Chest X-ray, PA view. Patient: 57 years old, sex M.
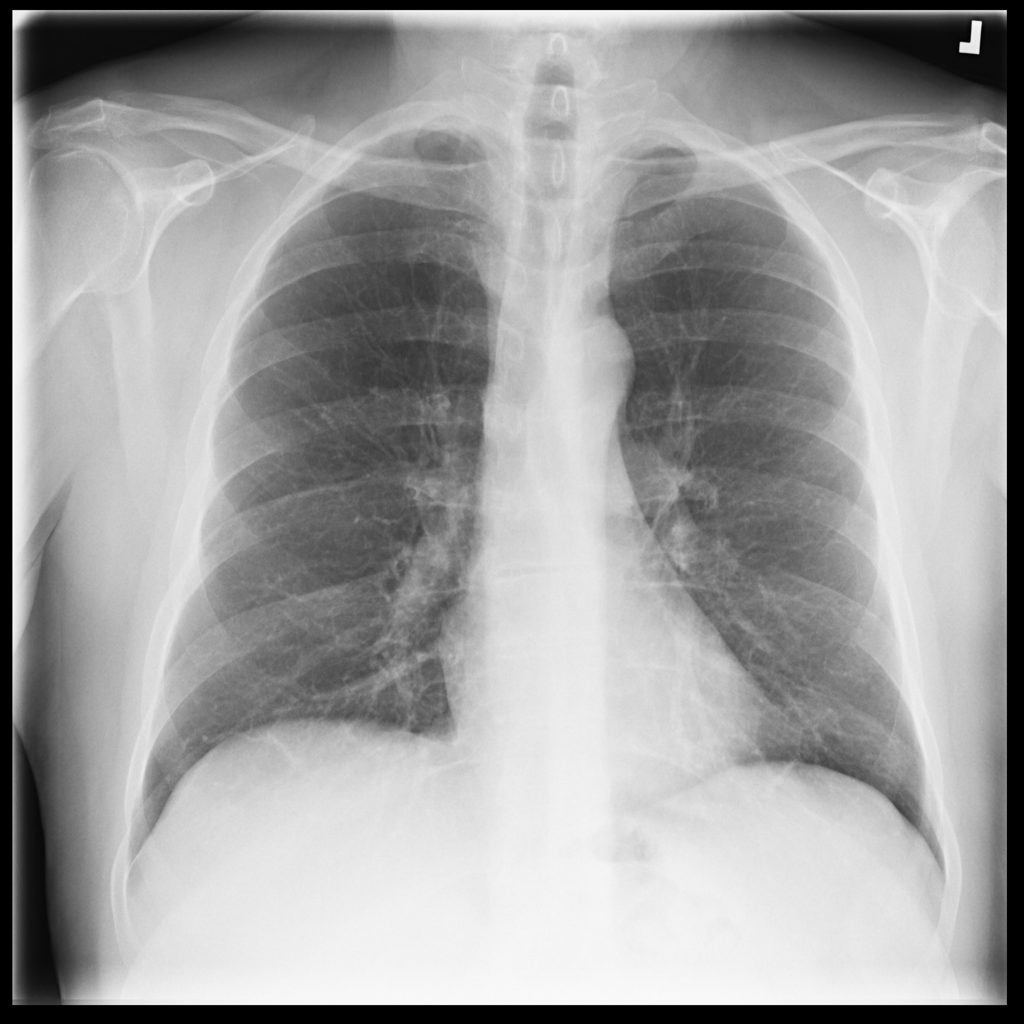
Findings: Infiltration